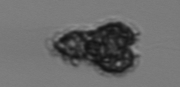
Label: Syracosphaera_pulchra